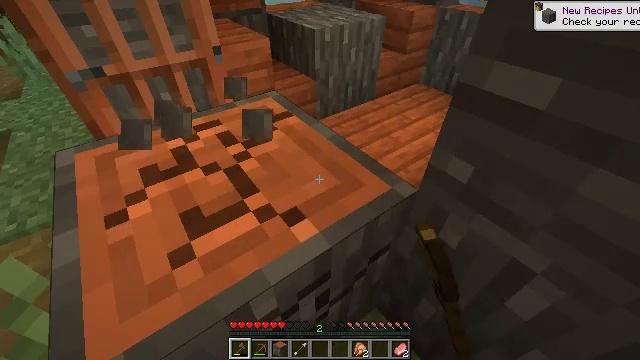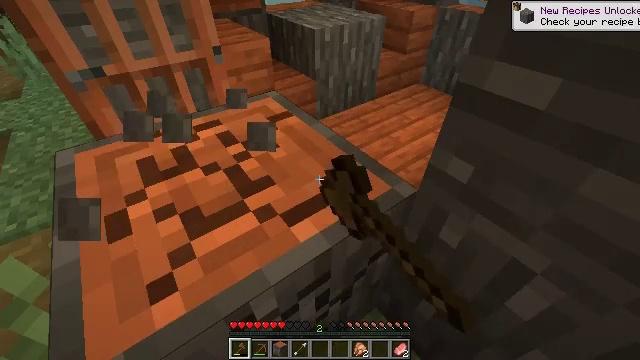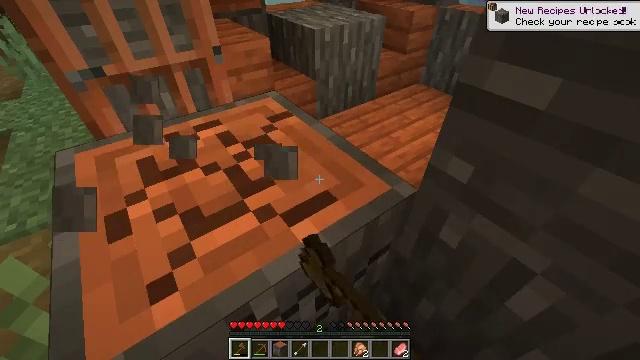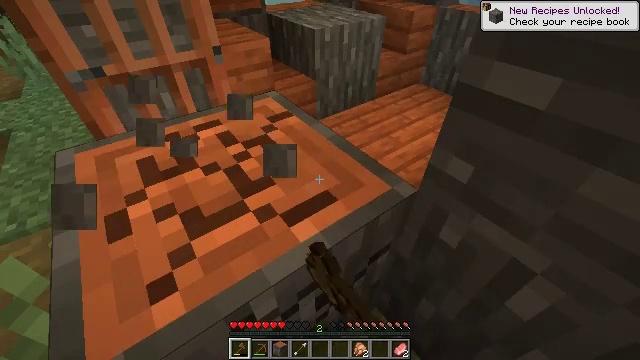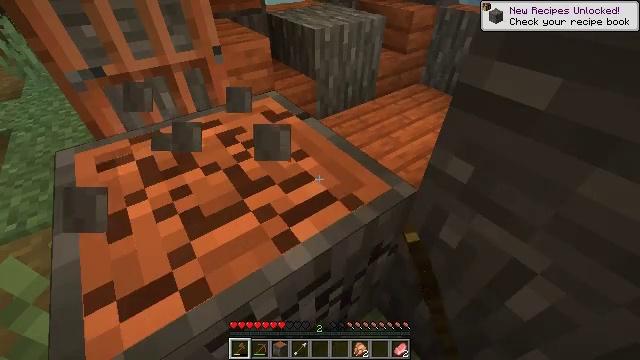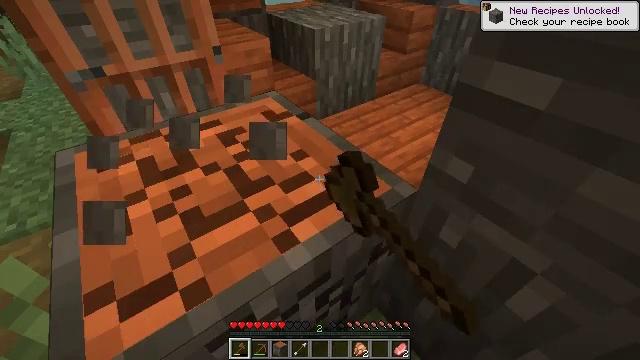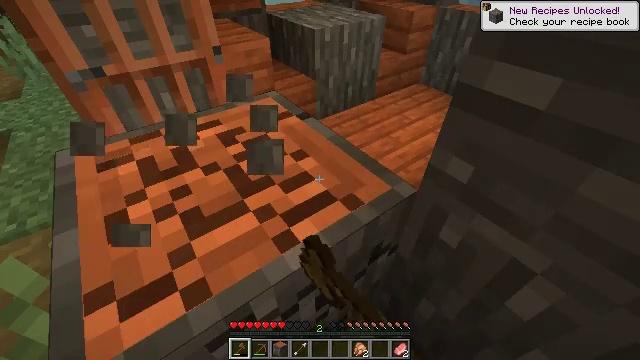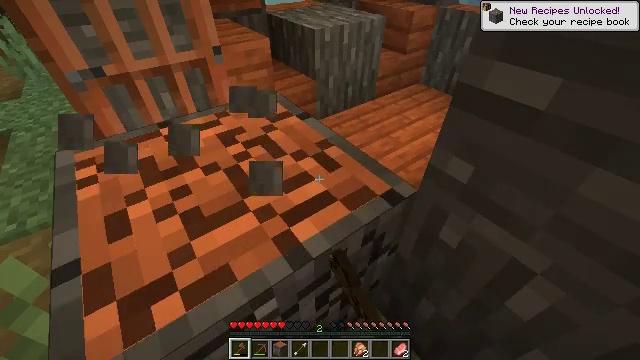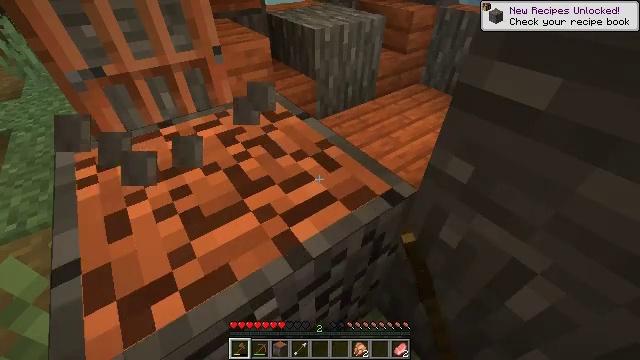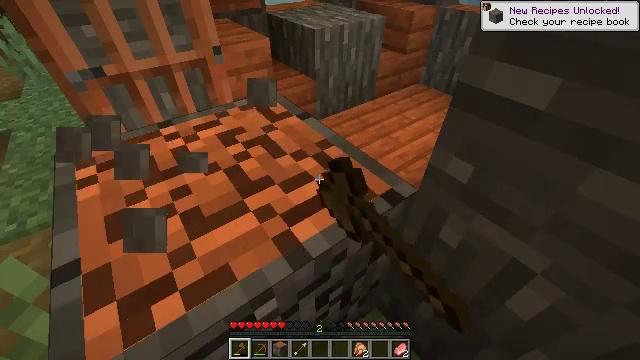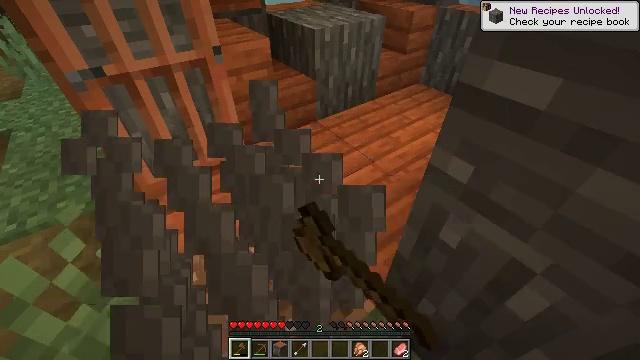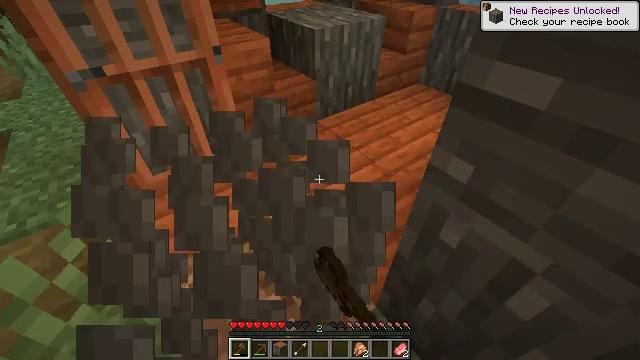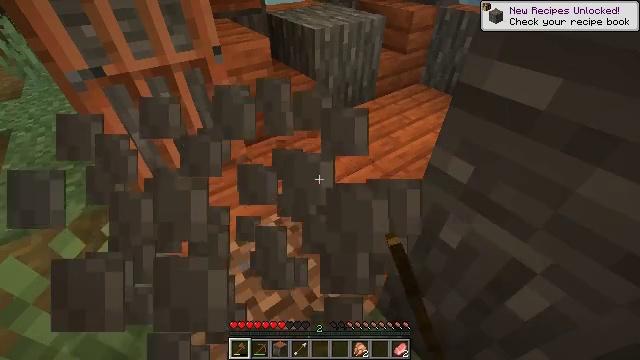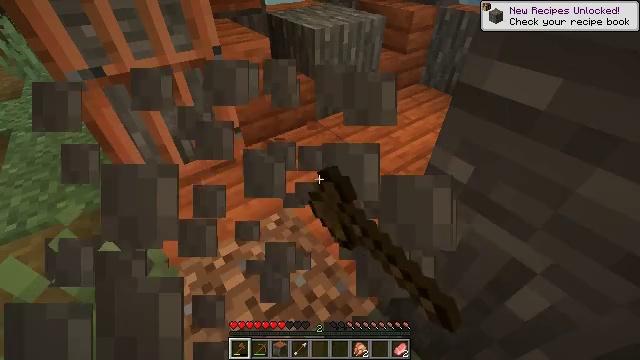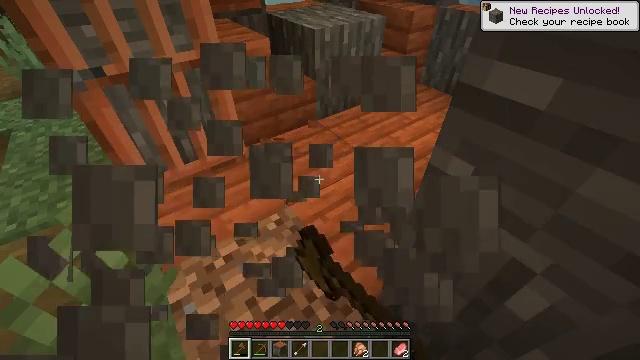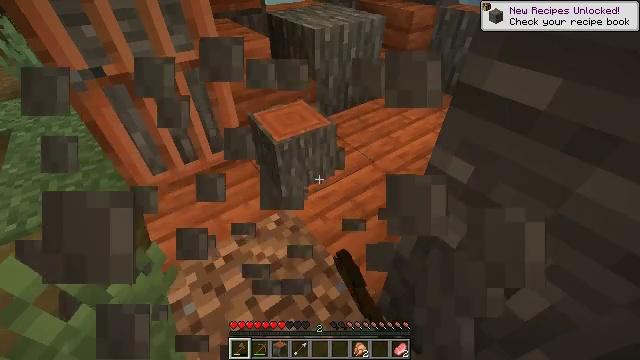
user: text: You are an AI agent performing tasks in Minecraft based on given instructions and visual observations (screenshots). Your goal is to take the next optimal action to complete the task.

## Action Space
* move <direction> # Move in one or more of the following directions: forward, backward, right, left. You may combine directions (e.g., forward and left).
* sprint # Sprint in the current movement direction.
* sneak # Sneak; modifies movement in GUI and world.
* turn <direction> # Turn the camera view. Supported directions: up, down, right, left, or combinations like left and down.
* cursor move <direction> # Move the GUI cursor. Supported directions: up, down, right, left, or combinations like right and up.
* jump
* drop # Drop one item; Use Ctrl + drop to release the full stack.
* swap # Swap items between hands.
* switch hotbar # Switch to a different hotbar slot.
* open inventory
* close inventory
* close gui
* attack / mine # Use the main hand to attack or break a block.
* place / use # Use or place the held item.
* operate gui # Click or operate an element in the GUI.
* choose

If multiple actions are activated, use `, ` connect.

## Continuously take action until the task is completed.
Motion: motion action
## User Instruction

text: Chop down the acacia log.
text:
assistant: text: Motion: attack / mine
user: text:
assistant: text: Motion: attack / mine
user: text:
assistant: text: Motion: attack / mine
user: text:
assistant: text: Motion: attack / mine
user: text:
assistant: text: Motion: attack / mine
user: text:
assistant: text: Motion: attack / mine
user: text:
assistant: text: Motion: attack / mine
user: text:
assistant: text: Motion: attack / mine
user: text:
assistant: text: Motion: attack / mine
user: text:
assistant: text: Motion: attack / mine
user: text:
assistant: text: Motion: attack / mine
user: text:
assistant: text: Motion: attack / mine
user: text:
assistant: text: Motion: attack / mine
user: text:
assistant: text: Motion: attack / mine
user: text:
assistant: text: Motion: attack / mine
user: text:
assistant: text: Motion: move left, turn right and up, attack / mine
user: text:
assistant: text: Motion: move left, turn right and up, attack / mine
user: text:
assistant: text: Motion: move left, turn right and up, attack / mine
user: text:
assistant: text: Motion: turn right and up, attack / mine
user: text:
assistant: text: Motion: turn right and up, attack / mine
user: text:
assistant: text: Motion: attack / mine
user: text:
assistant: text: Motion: attack / mine
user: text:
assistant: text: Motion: attack / mine
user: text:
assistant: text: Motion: attack / mine
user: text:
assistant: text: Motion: attack / mine
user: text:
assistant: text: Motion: attack / mine
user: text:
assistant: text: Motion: attack / mine
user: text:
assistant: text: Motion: attack / mine
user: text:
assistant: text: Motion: attack / mine
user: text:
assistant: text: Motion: attack / mine